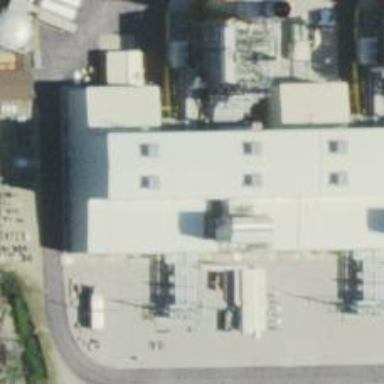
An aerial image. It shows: Gas-powered generator. It is gas turbine type generator.